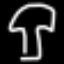
Label: mushroom